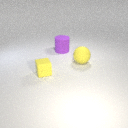
large yellow rubber sphere behind small yellow rubber cube